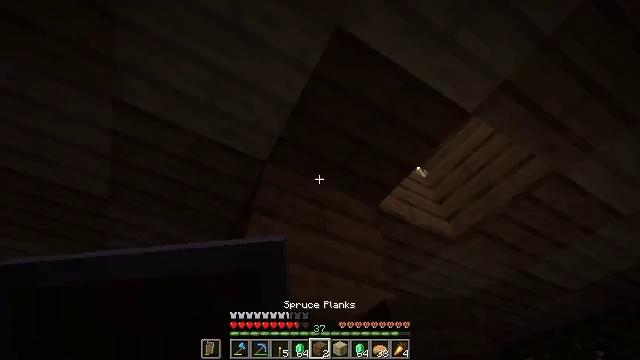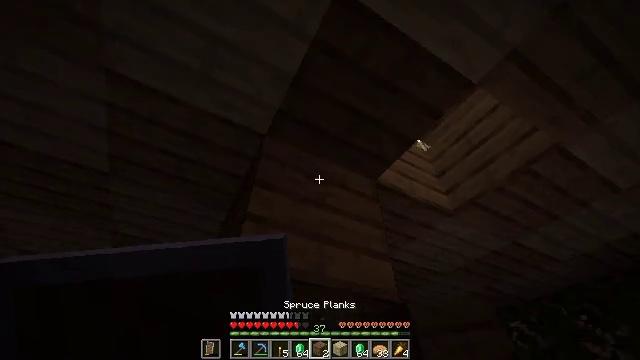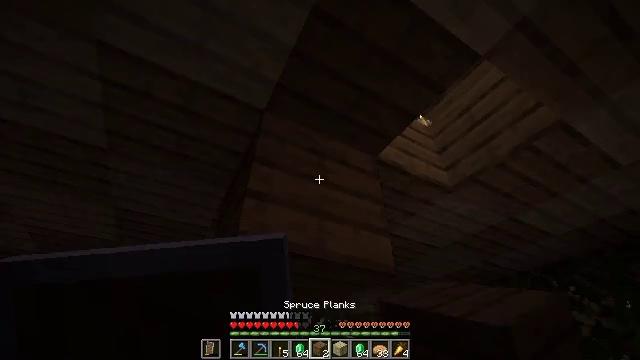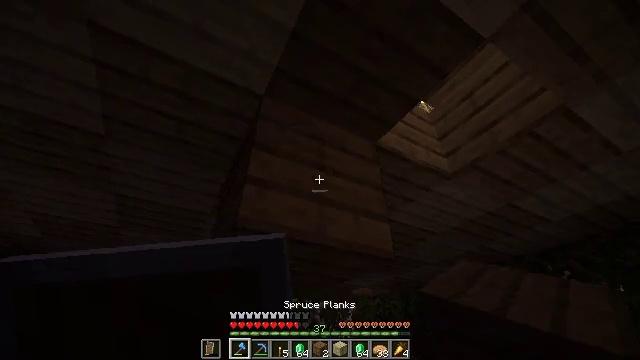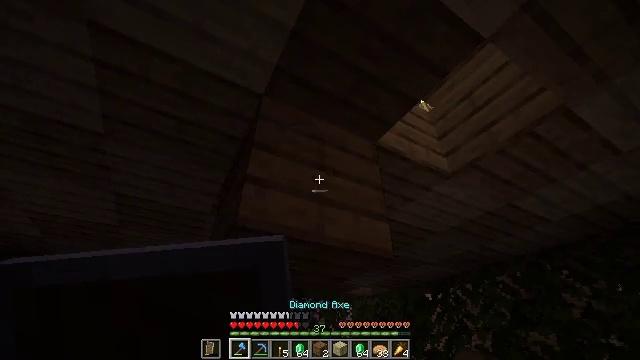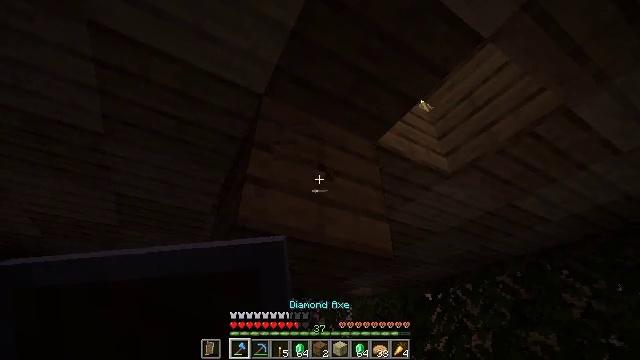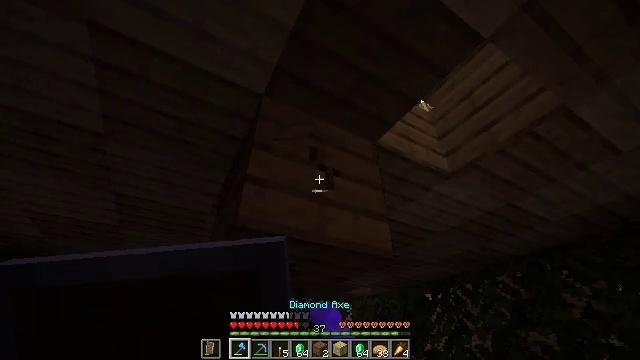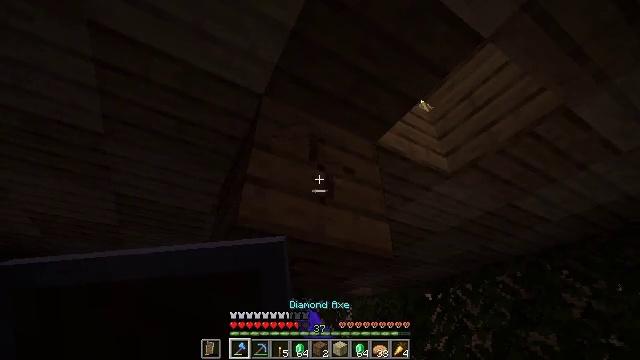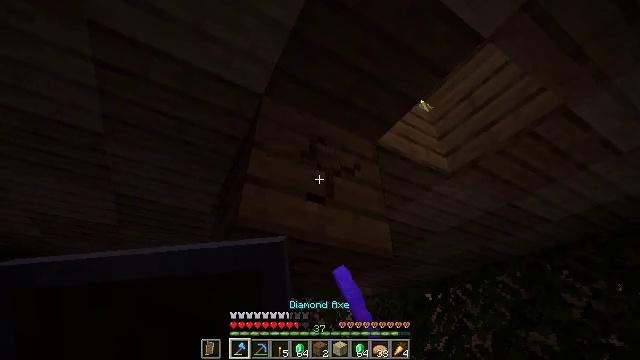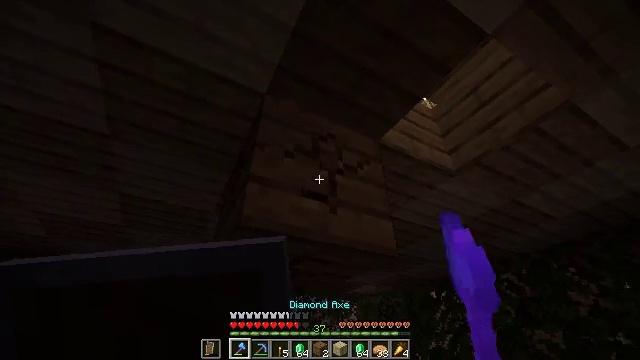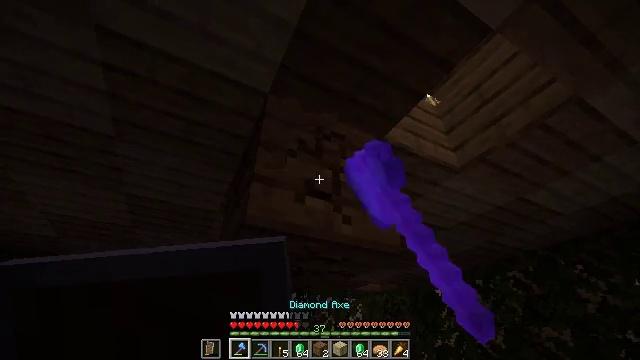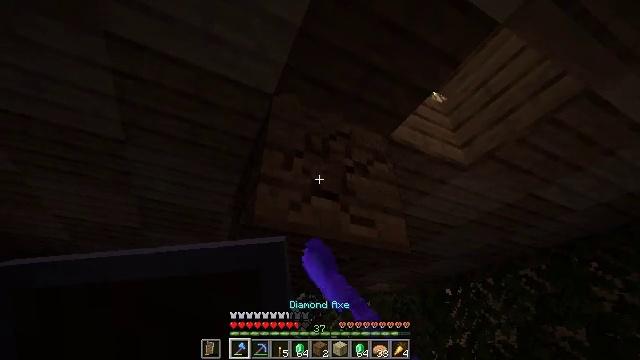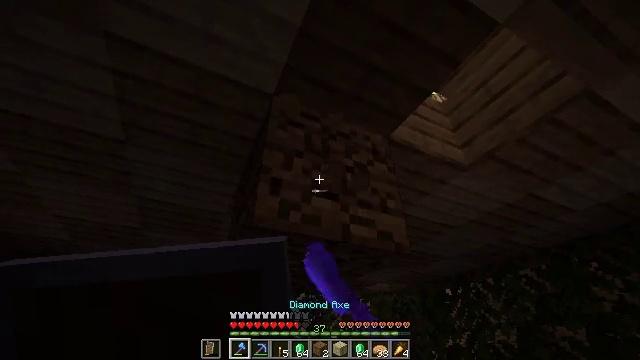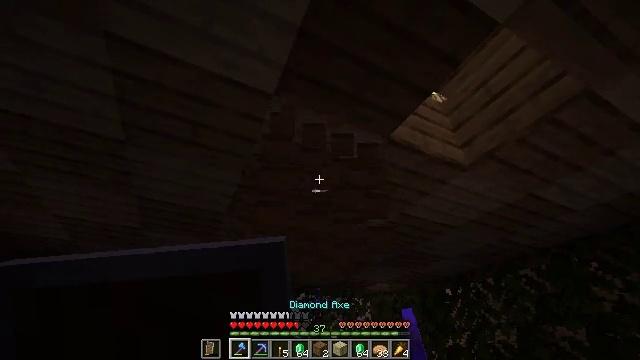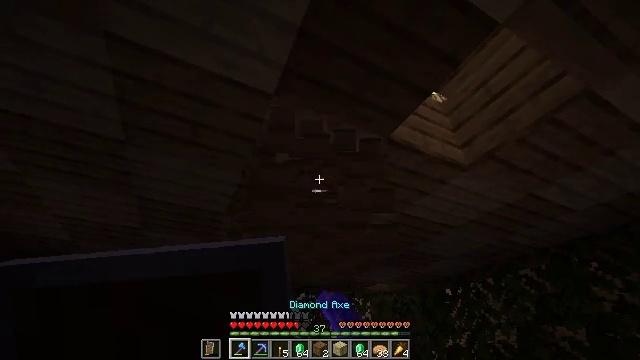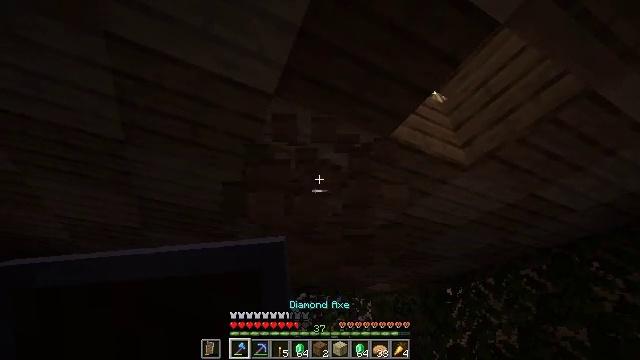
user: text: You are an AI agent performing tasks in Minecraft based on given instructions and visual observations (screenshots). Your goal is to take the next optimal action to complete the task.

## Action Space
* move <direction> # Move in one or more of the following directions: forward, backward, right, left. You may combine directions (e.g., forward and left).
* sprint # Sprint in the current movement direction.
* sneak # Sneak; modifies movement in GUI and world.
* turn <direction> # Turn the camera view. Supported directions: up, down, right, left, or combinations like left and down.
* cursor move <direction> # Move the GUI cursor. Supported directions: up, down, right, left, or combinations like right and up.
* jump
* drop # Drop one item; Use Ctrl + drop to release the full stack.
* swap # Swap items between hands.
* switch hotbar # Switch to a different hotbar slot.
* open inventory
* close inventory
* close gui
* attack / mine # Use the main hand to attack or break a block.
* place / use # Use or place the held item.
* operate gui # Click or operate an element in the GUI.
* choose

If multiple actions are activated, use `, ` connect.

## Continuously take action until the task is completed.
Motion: motion action
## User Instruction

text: Break spruce planks from a structure.
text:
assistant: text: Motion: turn down
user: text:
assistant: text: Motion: turn down
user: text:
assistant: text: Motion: turn down, switch to hotbar 1
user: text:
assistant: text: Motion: switch to hotbar 1
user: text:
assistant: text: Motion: attack / mine, switch to hotbar 1
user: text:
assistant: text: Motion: attack / mine
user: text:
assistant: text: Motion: attack / mine
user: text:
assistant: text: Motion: attack / mine
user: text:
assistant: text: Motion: turn left, attack / mine
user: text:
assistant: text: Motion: turn left, attack / mine
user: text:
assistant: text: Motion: attack / mine
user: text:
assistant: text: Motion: attack / mine
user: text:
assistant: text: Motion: attack / mine
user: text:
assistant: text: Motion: attack / mine
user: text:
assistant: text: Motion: attack / mine
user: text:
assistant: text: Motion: attack / mine
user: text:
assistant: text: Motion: turn down, attack / mine
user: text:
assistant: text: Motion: no_op